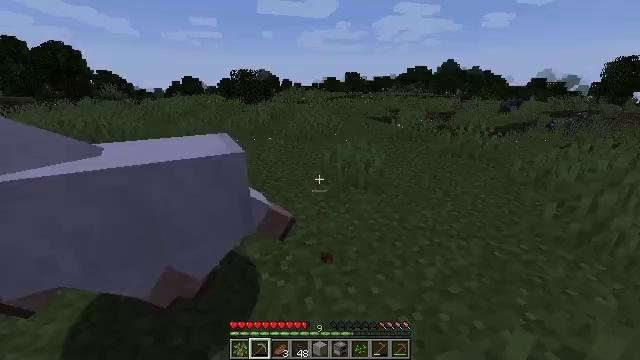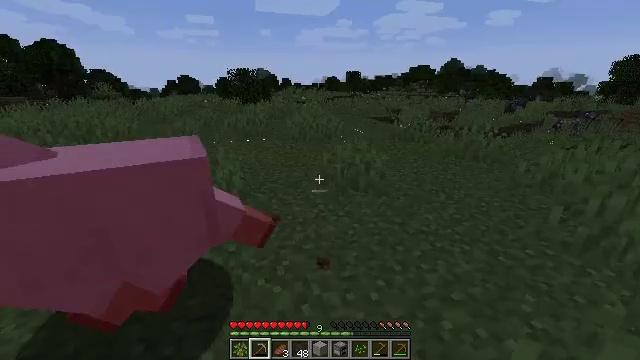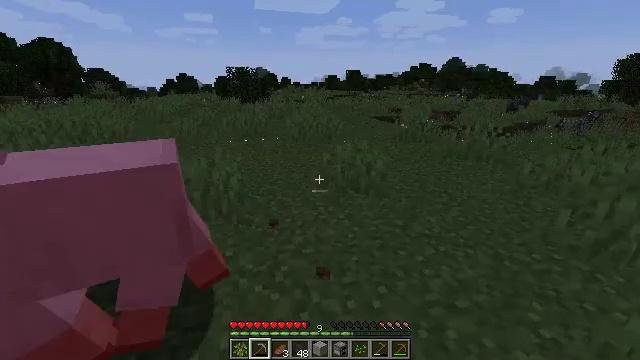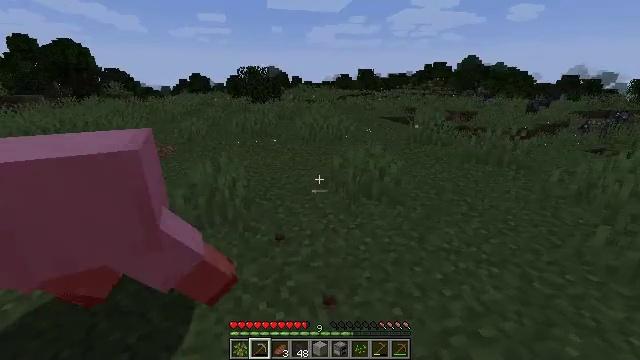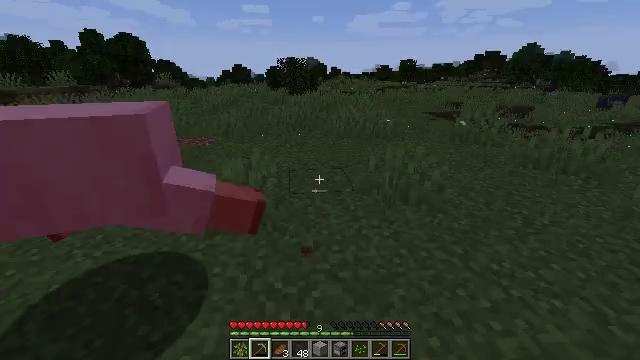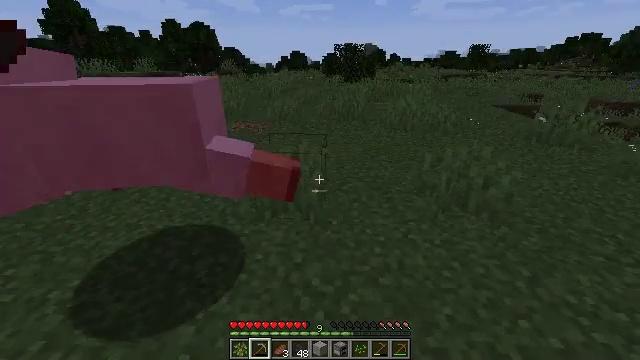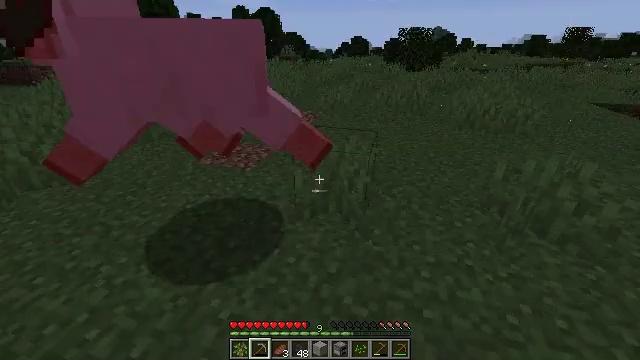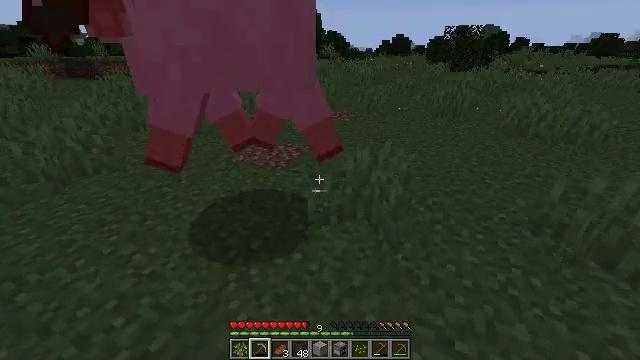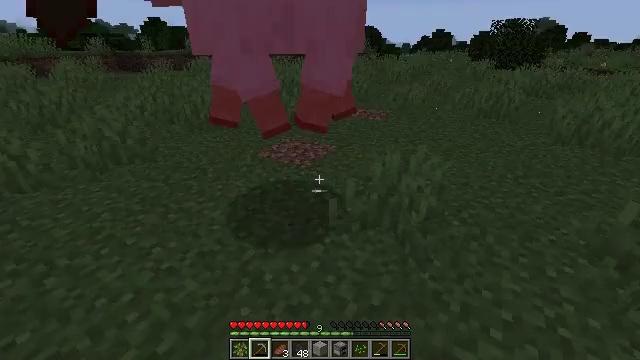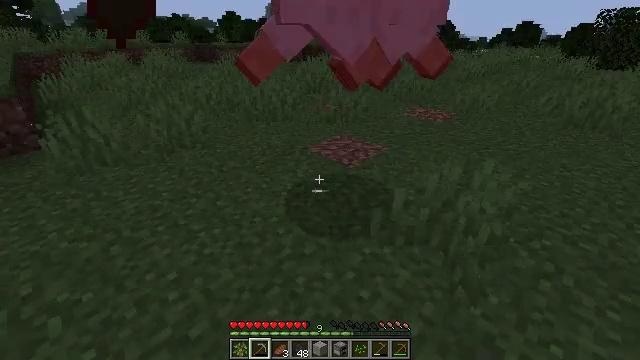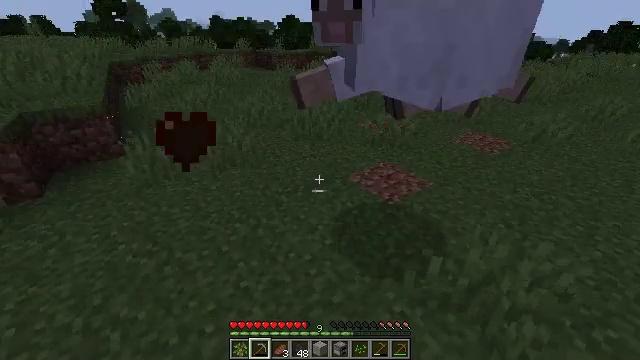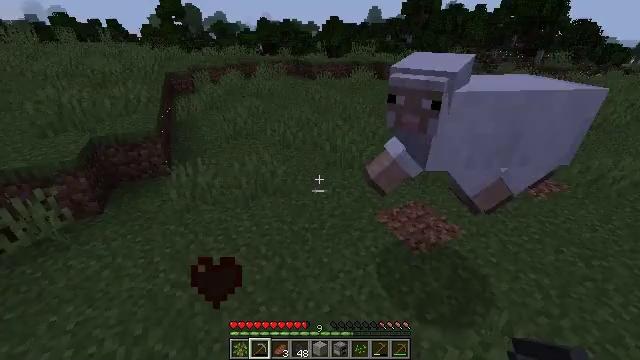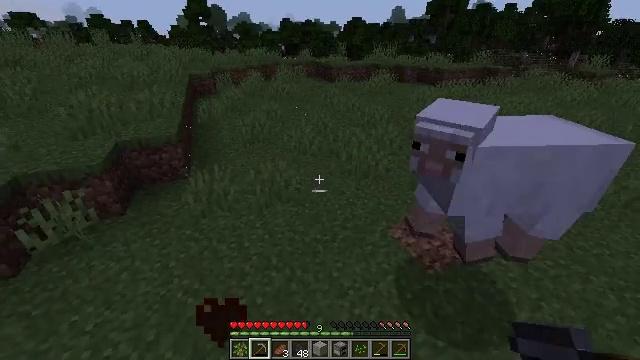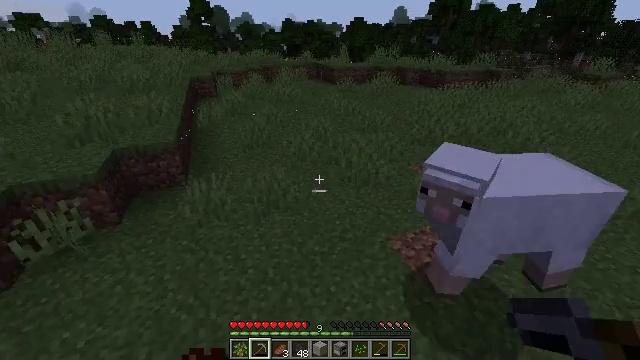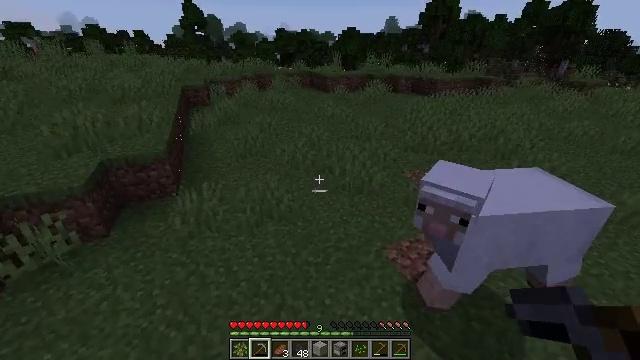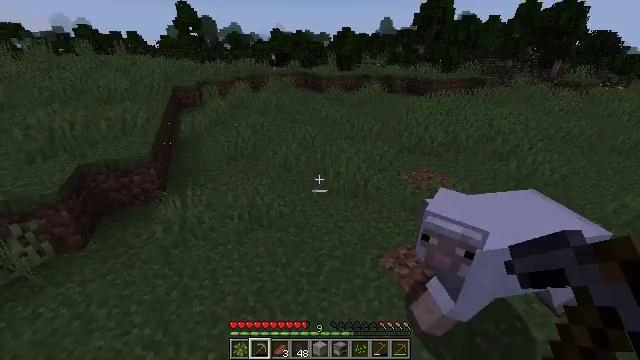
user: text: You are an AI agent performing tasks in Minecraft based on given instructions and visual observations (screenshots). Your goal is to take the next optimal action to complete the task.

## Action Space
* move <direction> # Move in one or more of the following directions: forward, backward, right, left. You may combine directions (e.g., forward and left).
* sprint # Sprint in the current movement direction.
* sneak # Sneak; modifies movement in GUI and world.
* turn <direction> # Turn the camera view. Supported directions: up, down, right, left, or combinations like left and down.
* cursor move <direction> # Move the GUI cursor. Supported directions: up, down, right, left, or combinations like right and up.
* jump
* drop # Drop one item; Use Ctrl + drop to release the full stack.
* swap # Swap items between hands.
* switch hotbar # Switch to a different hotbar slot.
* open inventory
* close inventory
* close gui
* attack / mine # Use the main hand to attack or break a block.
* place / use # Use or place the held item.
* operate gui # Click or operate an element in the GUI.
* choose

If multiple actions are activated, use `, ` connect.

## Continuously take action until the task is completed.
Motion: motion action
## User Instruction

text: Hunt animals.
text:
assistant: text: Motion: no_op
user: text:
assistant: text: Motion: move forward
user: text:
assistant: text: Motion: move forward, turn left
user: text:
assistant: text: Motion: move forward, turn left and down
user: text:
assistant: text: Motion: move forward, turn left and down
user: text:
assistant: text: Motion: move forward, turn left and down
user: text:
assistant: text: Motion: move forward, turn left
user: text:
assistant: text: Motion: move forward, turn left
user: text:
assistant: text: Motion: move forward, turn left and down, jump
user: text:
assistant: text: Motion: move forward, turn left, jump
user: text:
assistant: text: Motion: move forward, turn left, jump
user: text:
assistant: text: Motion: move forward, turn left, jump
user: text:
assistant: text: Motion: move forward, jump
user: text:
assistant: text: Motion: move forward, turn right and up, jump
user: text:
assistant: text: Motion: move forward, jump
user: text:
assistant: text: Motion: move forward, turn right and down
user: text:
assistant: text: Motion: move forward, turn right and down
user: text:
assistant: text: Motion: turn right and down
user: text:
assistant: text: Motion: turn right
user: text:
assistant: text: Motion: turn right, attack / mine
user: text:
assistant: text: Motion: attack / mine
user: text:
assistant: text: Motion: turn right and down, attack / mine
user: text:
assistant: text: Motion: turn right, attack / mine
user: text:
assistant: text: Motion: turn right, attack / mine
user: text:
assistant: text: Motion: attack / mine